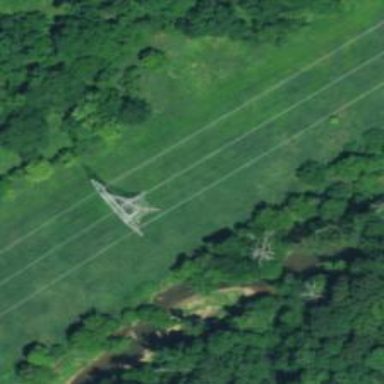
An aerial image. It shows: Power tower.